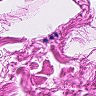
Metastatic tissue present: no